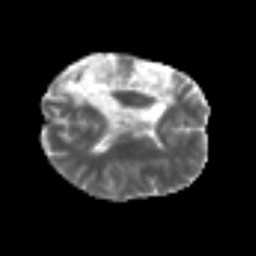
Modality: MD
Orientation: axial
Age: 39
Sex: female
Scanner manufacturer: siemens
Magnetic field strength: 3 T
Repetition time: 6.1 s
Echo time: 0.101 s